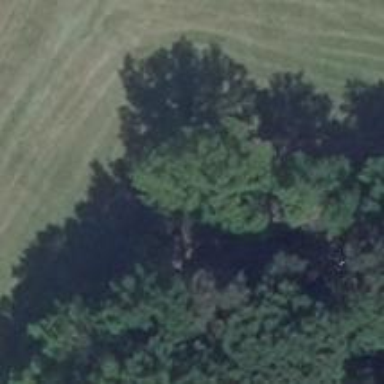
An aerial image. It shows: Hunting stand.